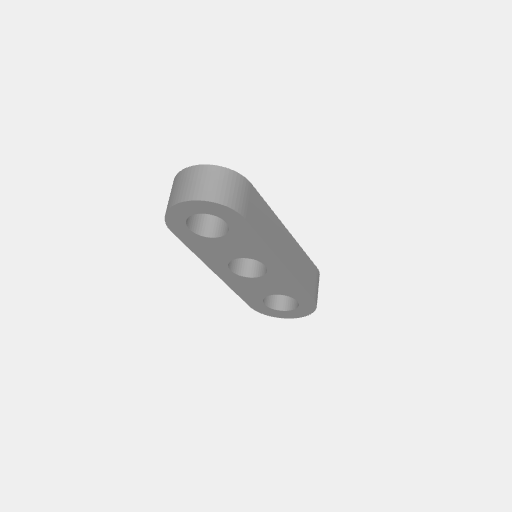
Part: FlatBeam3H